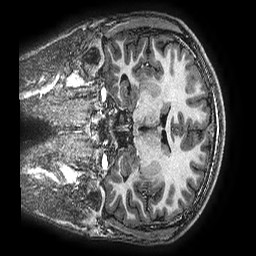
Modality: T1w
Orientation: coronal
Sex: male
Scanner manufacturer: ge
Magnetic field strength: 3 T
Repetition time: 0.00766 s
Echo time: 0.003476 s